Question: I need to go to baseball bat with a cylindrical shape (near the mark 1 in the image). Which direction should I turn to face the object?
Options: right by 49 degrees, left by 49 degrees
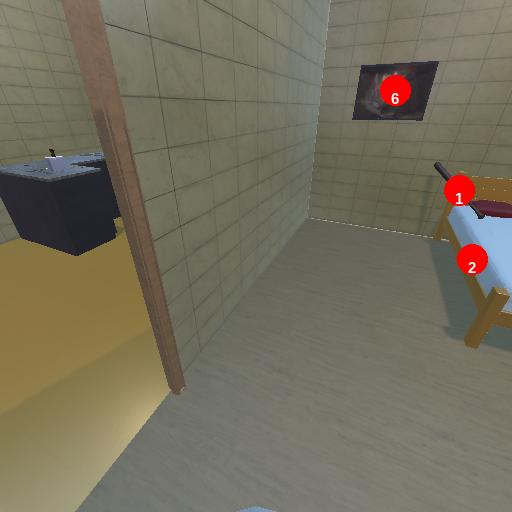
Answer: right by 49 degrees